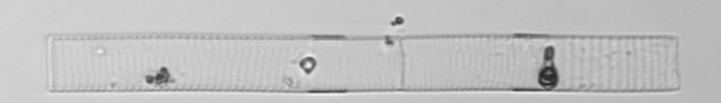
Label: Dactyliosolen_blavyanus